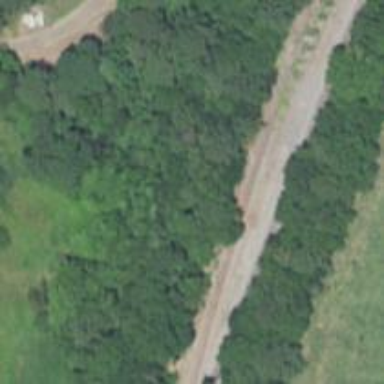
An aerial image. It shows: Abandoned railway spur.